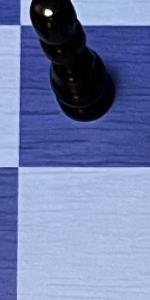
Label: Empty